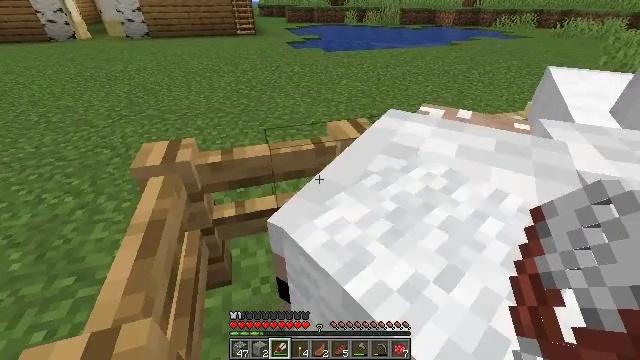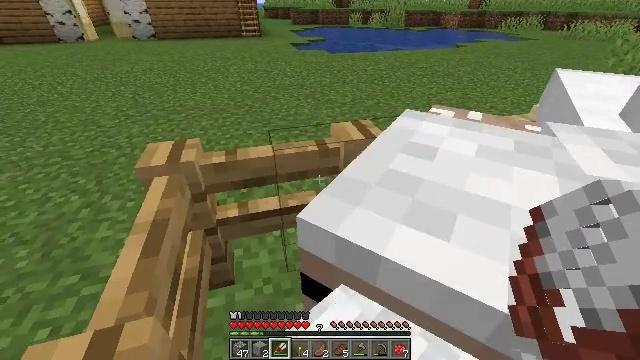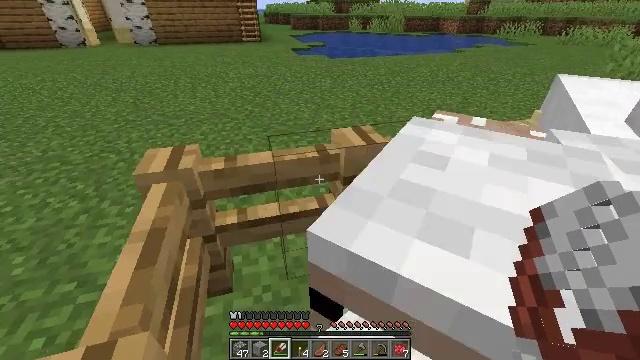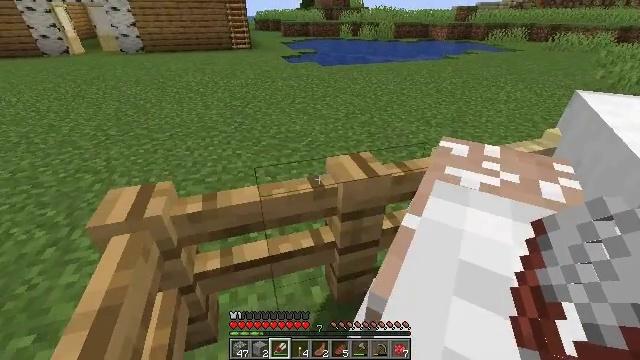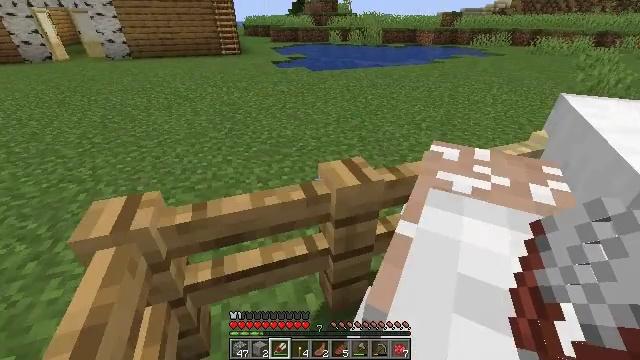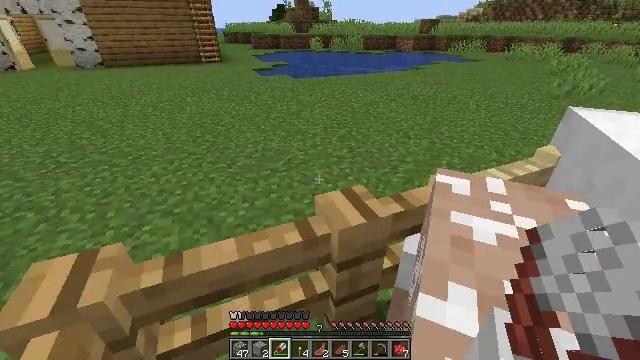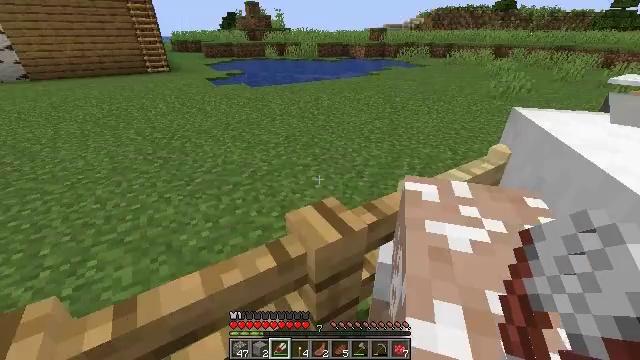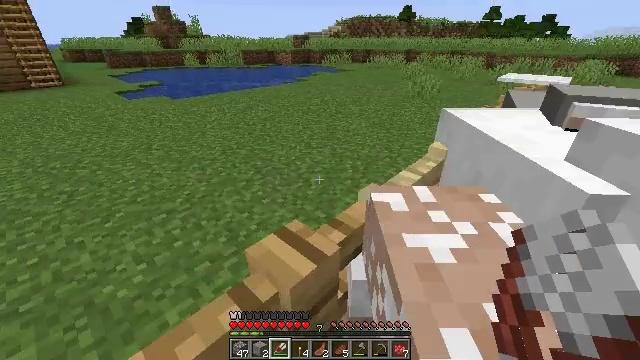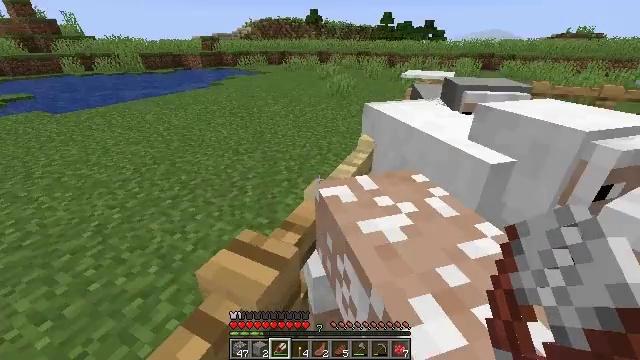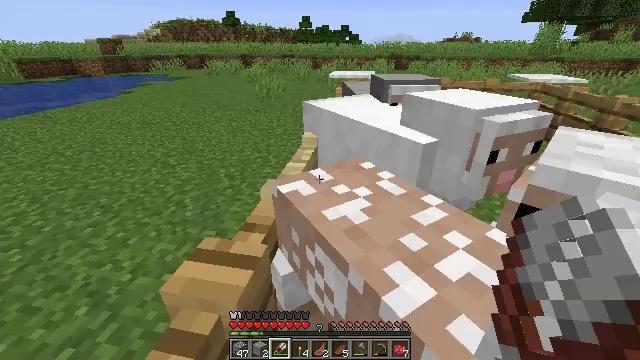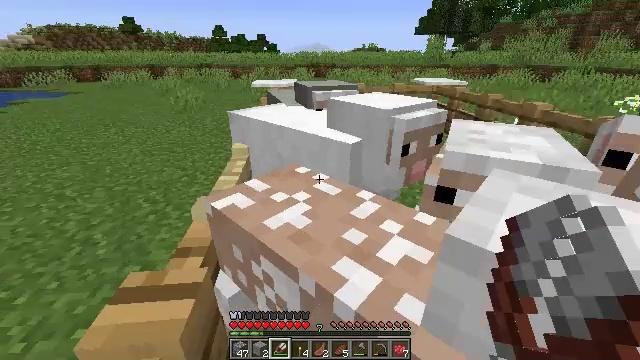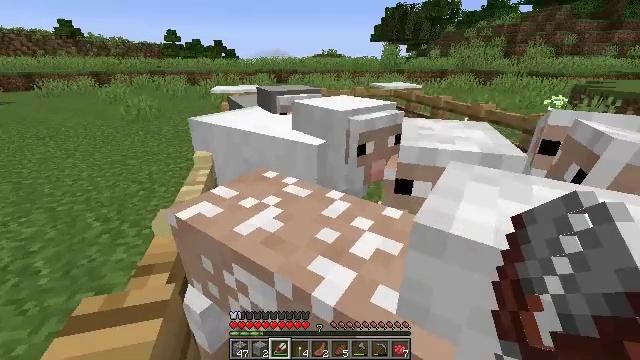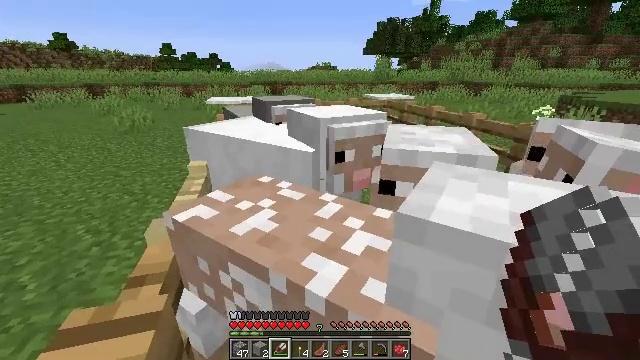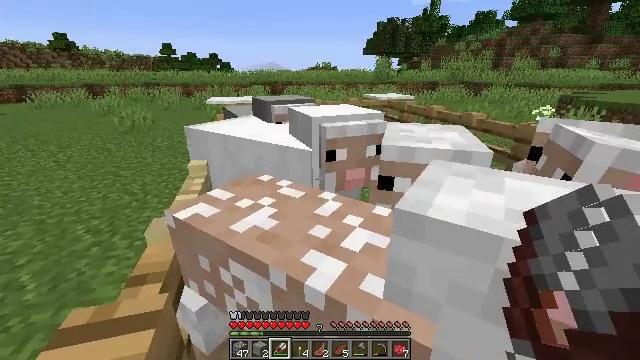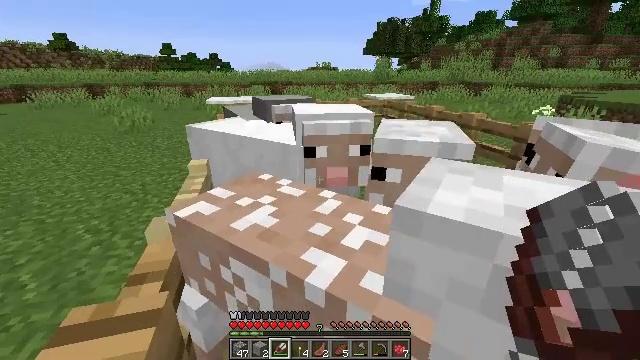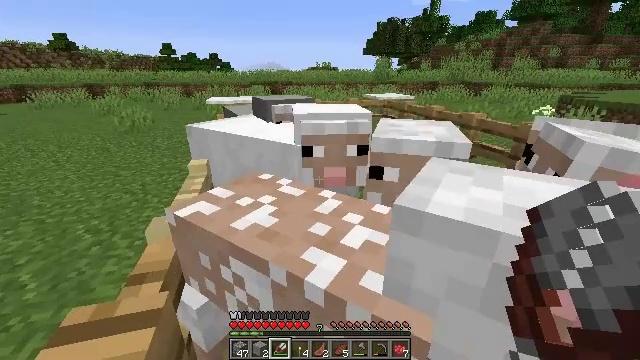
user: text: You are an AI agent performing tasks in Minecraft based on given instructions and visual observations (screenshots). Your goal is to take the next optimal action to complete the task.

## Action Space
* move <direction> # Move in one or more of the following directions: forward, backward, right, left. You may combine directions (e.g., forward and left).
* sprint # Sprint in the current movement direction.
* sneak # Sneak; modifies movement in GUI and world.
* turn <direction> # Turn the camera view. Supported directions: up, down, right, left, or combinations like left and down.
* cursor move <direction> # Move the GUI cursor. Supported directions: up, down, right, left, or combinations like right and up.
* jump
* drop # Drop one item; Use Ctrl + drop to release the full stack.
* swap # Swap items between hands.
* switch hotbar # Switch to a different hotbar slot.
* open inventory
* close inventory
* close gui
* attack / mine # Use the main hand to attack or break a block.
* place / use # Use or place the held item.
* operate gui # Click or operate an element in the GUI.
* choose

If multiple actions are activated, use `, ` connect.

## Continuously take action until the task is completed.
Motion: motion action
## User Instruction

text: Interact with the crafting table to create an iron door.
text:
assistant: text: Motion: no_op
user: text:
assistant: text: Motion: move forward
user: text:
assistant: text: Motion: move forward, turn right and up
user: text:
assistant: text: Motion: move forward, turn right
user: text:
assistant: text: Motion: move forward, turn right and up
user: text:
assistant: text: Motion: move forward, turn right and up
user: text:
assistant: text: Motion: turn right and up
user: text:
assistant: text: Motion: turn right
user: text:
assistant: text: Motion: turn right
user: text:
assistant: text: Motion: turn right and up
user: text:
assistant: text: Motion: turn right and up
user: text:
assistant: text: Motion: turn right and up
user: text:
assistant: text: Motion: no_op
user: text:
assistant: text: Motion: no_op
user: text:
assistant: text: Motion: no_op
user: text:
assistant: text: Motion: no_op
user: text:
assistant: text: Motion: turn down
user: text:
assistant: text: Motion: no_op
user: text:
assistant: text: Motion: no_op
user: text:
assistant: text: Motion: no_op
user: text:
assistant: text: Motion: no_op
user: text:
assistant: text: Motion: no_op
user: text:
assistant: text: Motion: no_op
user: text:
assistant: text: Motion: turn up
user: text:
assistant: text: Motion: turn up
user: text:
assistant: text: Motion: no_op
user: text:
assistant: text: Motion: no_op
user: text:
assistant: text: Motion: move forward
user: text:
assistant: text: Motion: move forward
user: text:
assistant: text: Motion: move forward